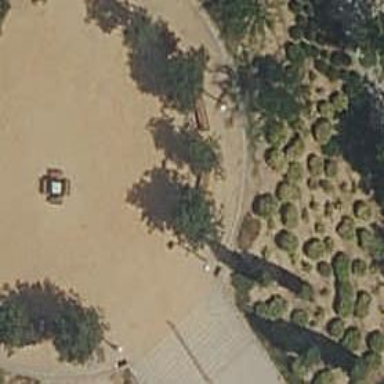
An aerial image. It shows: Bench.